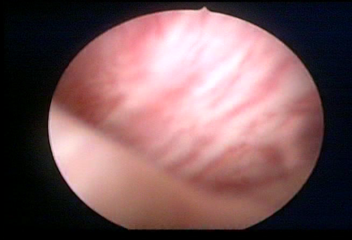
Modality: WLC
Class: Normal mucosa
Bladder cancer association: No